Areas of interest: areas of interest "River Bend Fishing Park"
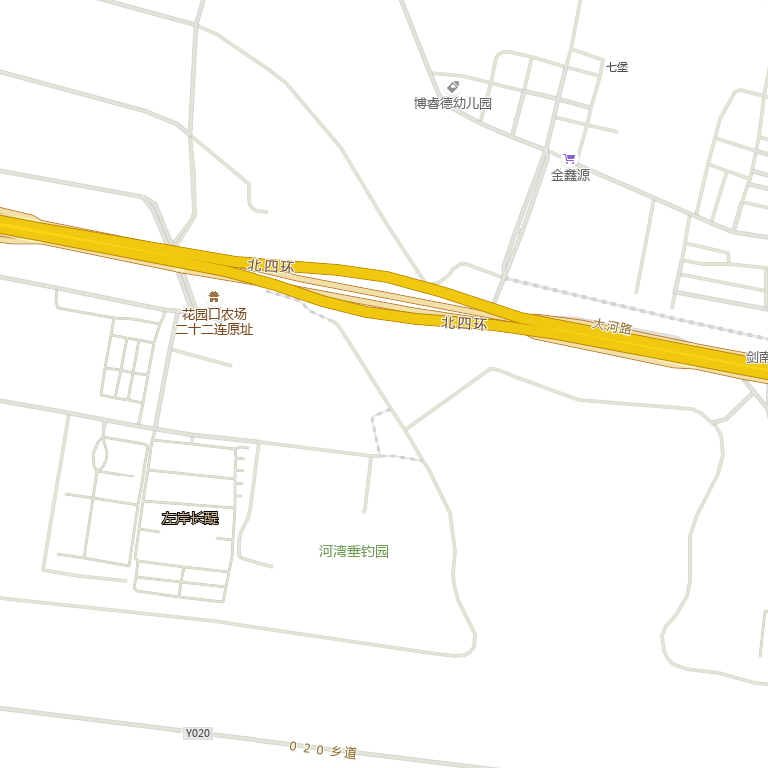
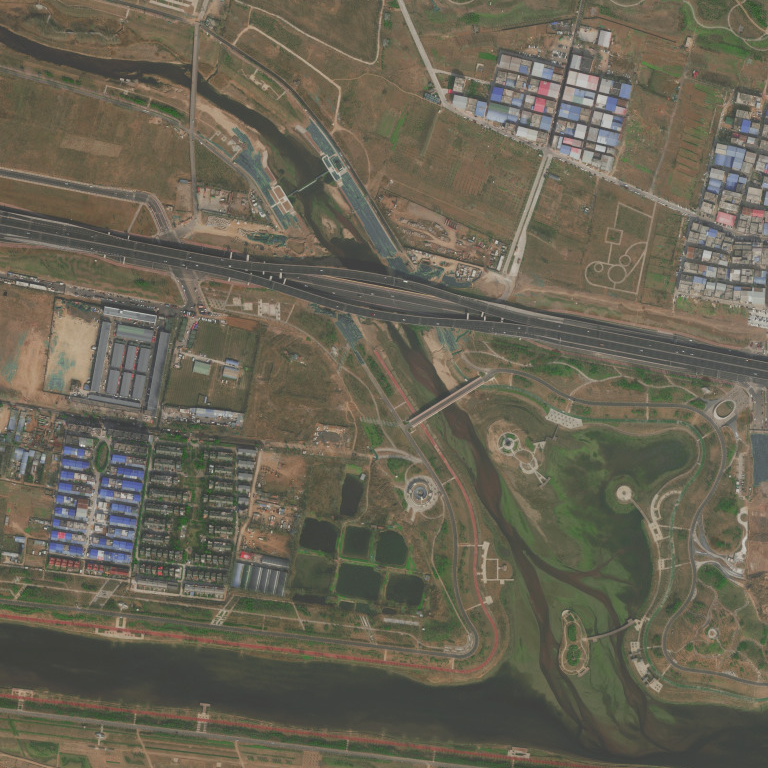